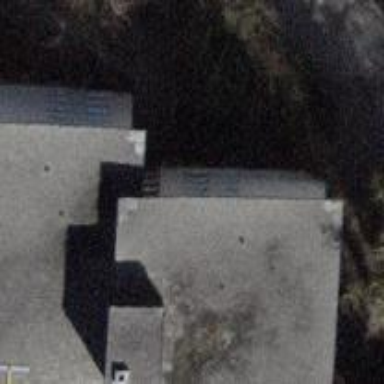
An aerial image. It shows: Building with flat roof.